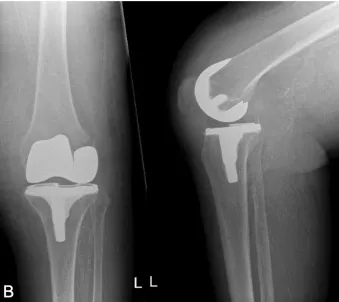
X-ray images after primary total knee endoprosthesis implantation.
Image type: radiology (x_ray)